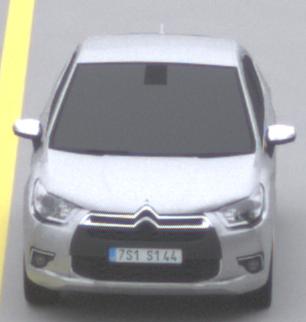
Make: Citroen
Model: DS 4 VTi 120
Detailed model: DS 4
Model produced from: 2011/05
Model produced until: 2015/01
Doors: 5
Color: white
Road condition: dry road
Daytime: midday
Contrast: low contrast